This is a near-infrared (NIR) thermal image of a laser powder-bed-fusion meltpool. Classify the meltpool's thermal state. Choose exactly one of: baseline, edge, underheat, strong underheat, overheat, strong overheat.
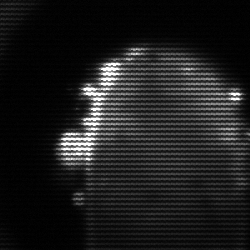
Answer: baseline